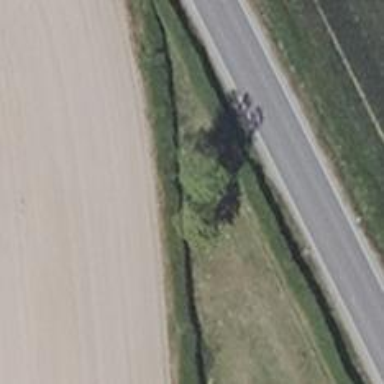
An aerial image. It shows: Deciduous broadleaved tree.